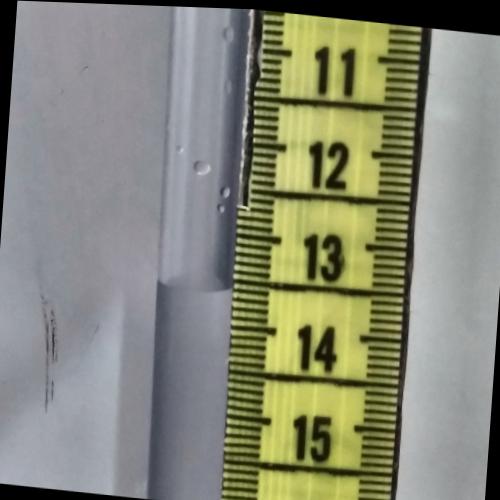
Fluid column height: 13.6 cm